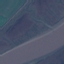
Label: River